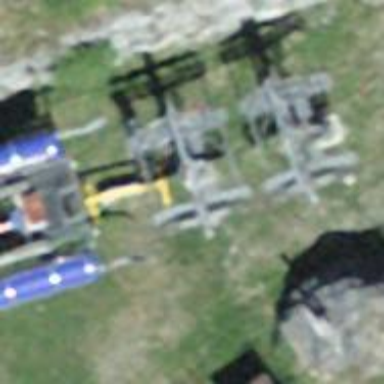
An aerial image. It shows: Pylon used for aerialway.